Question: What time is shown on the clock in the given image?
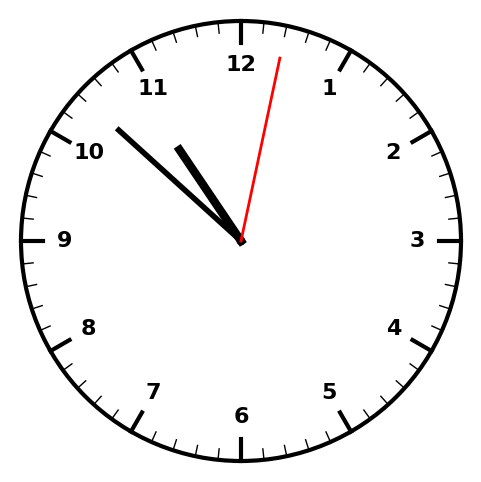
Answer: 10:52:02